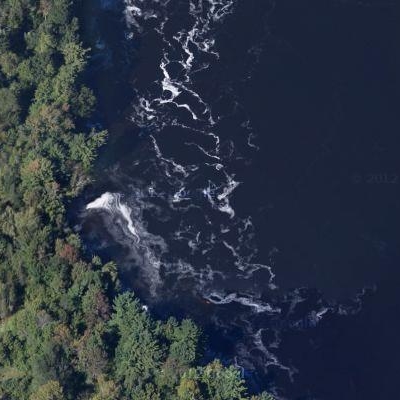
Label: dRiverLake